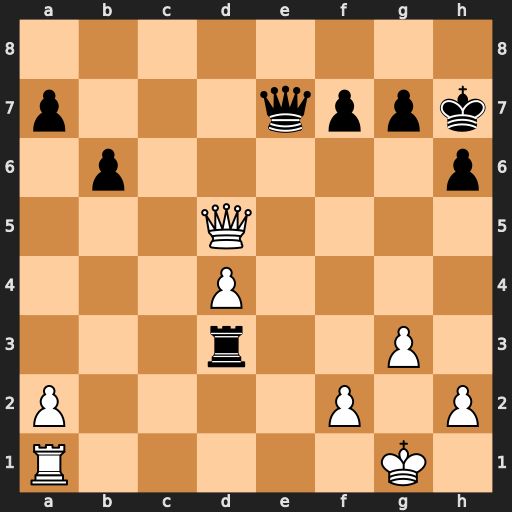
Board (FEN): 8/p3qppk/1p5p/3Q4/3P4/3r2P1/P4P1P/R5K1
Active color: w
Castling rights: -
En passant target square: -
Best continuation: Qf5+ Kg8 Qxd3